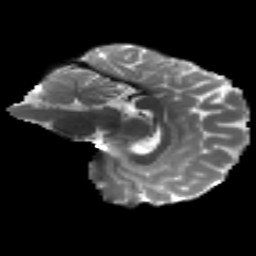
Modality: T2w
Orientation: sagittal
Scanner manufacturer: siemens
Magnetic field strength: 3 T
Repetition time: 4.16 s
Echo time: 0.0806 s